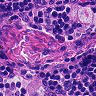
Metastatic tissue present: no